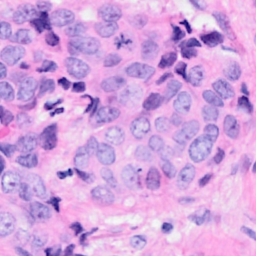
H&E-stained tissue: Breast